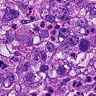
Metastatic tissue present: yes